Question: I have a full screen layout based on an answer to a previously asked question:
<URL>
Wireframe I'm using:

Edit: This is a very similar layout behavior I'm looking to recreate in Zurb 4 (widths and heights don't need to be fixed though):
<URL>
Works great, however I am now attempting to model the same/similar layout in Zurb Foundation 4 but having trouble with two things:
1. It's unclear how I might have B and E scroll vertically and independently (think Mail.app layout on a Mac)
2. It's unclear how I might have C and F fixed to the bottom of the screen.
Unlike my previous question, I do not plan to have fixed pixel widths for these sections.
Note: I do plan to resize and show/hide sections depending on the device and orientation. But scrolling and full-height sections seem to be missing from Zurb.
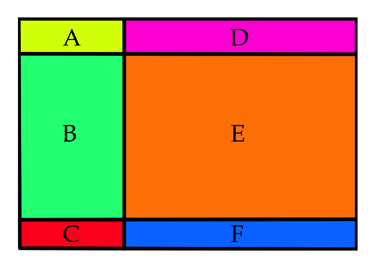
Answer: There main things that needed to be done based on your requirement:
You want the layout to fill the entire page and to do that you need to override a Foundation class like this:
'''
.row {
max-width: 100%;
}
'''
so you can have a scroll bar for 'B' and 'E'.
Here's a sticky CSS that I modified to get it working with a Foundation template.
'''
html, body, #wrapper{ height: 100%; }
body > #wrapper{height: auto; min-height: 100%;}
#main { padding-bottom: 75px; /* same height as the footer */
overflow:hidden;
top: 75px; bottom: 0; left: 0; right: 0;
padding-bottom: 75px;
position: absolute;
}
#footer {
position: relative;
margin-top: -75px; /* negative value of footer height */
height: 75px;
clear:both;
}
.clearfix:after {content: ".";
display: block;
height: 0;
clear: both;
visibility: hidden;}
.clearfix {display: inline-block;}
'''
The key are the four container divs: wrap, header, main and footer. I assume that your header will have a fixed height as it could be a banner or menu so you can add the class on the following code (see third point).
so they have scroll bars for long content
'''
#header {
height:75px; // your desired height
}
// additional style for the "main" class
#main {
top: 75px; bottom: 0; left: 0; right: 0; // top is the same as header.height
}
// this will create a scroll bar on section B
#main .b {
overflow:auto;
height:100%;
}
// this will create a scroll bar on section E
#main .e {
overflow:auto;
height:100%;
}
'''
Take note though that while sections 'B' and 'E' will be responsive in that they will stack over one another, the height will be fixed, and I think you expect that to happen as you want a scroll bar on each of them.
As you've mentioned in your comment that my previous code is not working and that is because if you view it on a mobile device you have a small area to work with. The smaller the device gets the less real state you have. What you need to do is to decide (sections 'B' and 'E').
It's not a good idea that you let your users scroll certain parts of your site. Then let them have a hard time scrolling to the rest of the sections (rest of the page) only to have them scroll again in other section. And that is before they reach the bottom of the page. So what you need to based on that suggestion is:
'''
@media only screen and (max-width: 768px) {
#main {
padding-bottom: 0;
position:inherit
}
#footer {
margin-top: 0;
}
#main .b {
overflow:auto;
height:auto;
}
#main .e {
overflow:auto;
height:auto;
}
}
'''
<URL>. You will see there that on smaller devices, the footer will stick to the bottom with the two container stacked on top of the other. On a desktop view, the footer will stick right to the bottom and you will have scrollbars for the main content, if necessary.